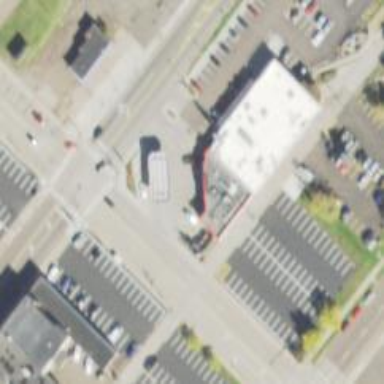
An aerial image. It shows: Convenience shop.